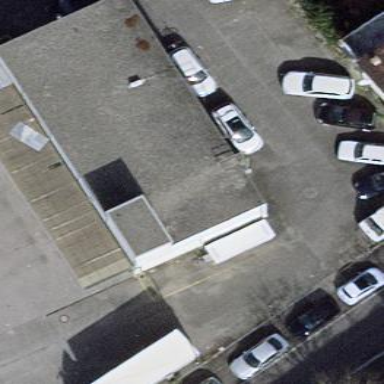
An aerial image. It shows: Warehouse building.